Question: I am trying to create the following simple shape in Android XML:

Just a rectangle combined with a triangle to form an arrow. The shape should be used as navigation button background.
On Windows Phone it would be no problem to create this shape in XAML but the XML drawing capabilities of Android seem to be much more limited.
I tried to create a layer-list drawable using a normal rectangle as "body" and rotated rectangle as triangle. Creating a triangle by rotating a rectangle works fine as long as the triangle is aligned with the border. As soon as I try to move/translate the triangle to the left (to the end of the body/box), the triangle is not triangle any more but of course just a rotated rectangle... Is there any way to clip off the one half of the rotated rectangle and move it to the end of the box in XML?
Of course this can be done in Code/Java, but I would like to know if it also possible XML.
I would need this kind of button in many different sizes and using a XML drawable would be much better (from my point of view) than using dozens of PNGs.
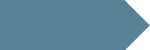
Answer: try this custom Shape:
'''
Shape shape = new Shape() {
Path path = new Path();
@Override
protected void onResize(float width, float height) {
path.reset();
path.lineTo(width - height / 2, 0);
path.lineTo(width, height / 2);
path.lineTo(width - height / 2, height);
path.lineTo(0, height);
path.close();
}
@Override
public void draw(Canvas canvas, Paint paint) {
canvas.drawPath(path, paint);
}
};
ShapeDrawable d = new ShapeDrawable(shape);
d.getPaint().setColor(0xff6699bb);
someView.setBackgroundDrawable(d);
'''